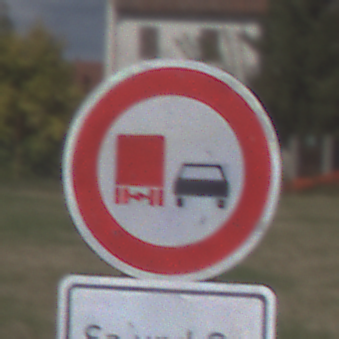
Verkehrszeichen: UeberholverbotKraftfahrzeuge
Zusatzzeichen unten: ZeitangabenMitBeschraenkungAufWochentage8
Umgebung: Outdoor, Suburban
Tageszeit: MorningAfternoon
Wetter: PartlyCloudy
Licht: Natural
Jahreszeit: NotSpecified
Kontrast: HighContrast